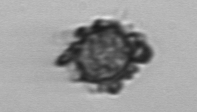
Label: Thalassiosira_TAG_external_detritus